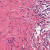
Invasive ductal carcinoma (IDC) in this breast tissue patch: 0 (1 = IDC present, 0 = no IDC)